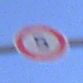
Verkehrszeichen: Geschwindigkeit5
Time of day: SunriseSunset
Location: Outdoor (Nature)
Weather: Clear
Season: NotSpecified
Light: Natural